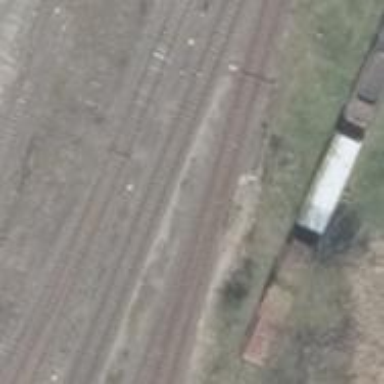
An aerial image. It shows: Railway switch.